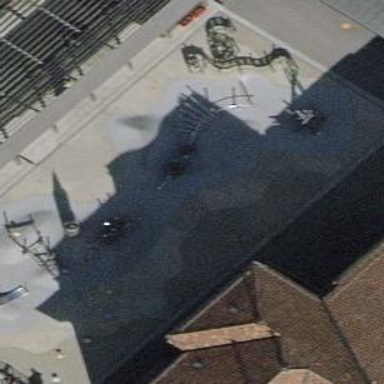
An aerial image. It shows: Playground area for leisure activities on the land.